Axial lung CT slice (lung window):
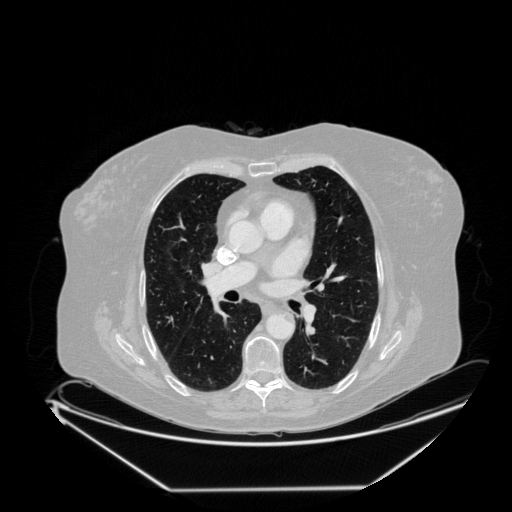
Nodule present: no